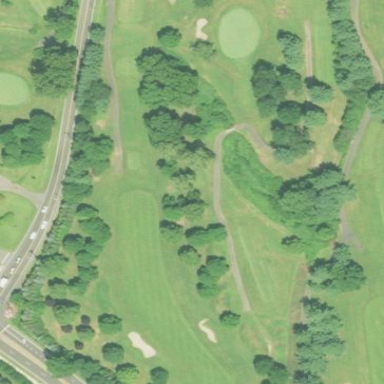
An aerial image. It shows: Scenic golf fairway.